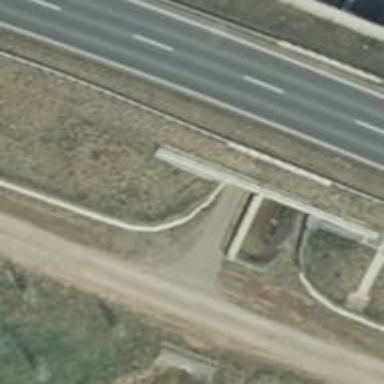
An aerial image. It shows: Gravel track passing through tunnel of grade3 quality.